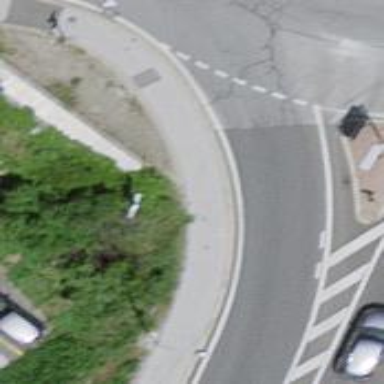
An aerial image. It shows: Sidewalk.